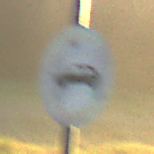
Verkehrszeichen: VerbotPersonenkraftwagen
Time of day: SunriseSunset
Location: Outdoor (Nature)
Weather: Clear
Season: NotSpecified
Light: Natural